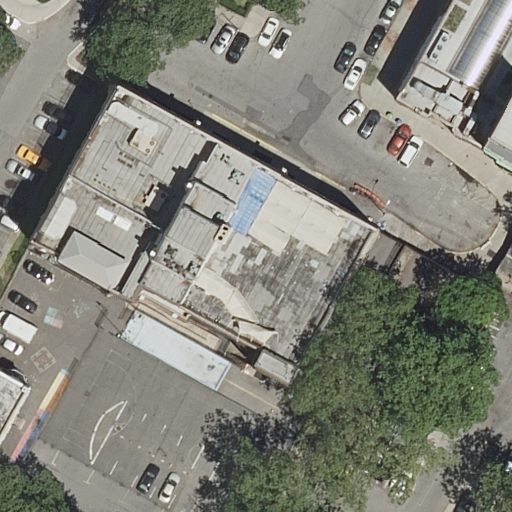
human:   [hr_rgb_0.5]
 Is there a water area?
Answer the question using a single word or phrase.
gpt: no

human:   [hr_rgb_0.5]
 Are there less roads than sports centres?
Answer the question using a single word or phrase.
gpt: no

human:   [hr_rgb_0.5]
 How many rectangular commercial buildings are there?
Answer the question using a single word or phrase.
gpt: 0

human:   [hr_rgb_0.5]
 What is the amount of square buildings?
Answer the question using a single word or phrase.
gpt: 0

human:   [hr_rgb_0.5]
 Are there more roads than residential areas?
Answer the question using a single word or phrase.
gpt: yes

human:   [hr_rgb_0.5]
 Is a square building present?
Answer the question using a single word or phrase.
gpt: no

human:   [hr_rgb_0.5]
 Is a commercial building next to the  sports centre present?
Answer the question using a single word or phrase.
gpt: no

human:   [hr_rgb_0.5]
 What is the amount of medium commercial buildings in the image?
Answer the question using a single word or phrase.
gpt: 0

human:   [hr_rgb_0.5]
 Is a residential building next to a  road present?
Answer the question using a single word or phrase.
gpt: yes

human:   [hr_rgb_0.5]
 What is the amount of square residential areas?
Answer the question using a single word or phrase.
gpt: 0

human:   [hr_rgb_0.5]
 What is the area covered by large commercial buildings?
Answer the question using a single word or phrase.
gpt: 0m2

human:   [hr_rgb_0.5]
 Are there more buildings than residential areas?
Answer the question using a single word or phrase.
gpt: yes

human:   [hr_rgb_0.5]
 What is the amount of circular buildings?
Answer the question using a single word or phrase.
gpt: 0

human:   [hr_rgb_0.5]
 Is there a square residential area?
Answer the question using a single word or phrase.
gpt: no

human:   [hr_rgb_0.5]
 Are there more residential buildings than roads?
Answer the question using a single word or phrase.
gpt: no

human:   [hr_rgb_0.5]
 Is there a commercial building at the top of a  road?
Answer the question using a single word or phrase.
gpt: no

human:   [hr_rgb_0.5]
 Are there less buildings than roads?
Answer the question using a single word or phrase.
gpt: yes

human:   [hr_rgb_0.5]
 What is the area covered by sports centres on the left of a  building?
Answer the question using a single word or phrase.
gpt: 0m2

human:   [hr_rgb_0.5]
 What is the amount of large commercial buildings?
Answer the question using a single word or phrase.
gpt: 0

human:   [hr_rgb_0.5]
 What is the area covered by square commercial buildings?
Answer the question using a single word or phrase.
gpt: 0m2

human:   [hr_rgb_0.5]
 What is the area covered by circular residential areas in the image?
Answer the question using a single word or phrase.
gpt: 0m2

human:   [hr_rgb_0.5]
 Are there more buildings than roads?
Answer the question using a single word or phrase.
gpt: no

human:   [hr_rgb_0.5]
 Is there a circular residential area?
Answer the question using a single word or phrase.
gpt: no

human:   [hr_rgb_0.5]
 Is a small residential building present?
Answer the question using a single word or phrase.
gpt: yes

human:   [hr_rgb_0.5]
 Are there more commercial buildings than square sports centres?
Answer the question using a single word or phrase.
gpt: no

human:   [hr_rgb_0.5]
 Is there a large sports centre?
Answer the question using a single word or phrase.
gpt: yes

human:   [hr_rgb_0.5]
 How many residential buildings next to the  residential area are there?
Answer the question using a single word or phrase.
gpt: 4

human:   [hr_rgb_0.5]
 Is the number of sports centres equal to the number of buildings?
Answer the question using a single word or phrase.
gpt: no

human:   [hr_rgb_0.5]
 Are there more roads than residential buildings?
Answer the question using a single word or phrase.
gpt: yes

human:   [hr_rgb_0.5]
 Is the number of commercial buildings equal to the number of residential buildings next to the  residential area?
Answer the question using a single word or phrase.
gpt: no

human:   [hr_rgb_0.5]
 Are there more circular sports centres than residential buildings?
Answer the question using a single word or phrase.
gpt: no

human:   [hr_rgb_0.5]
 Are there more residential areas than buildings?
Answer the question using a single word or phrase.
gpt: no

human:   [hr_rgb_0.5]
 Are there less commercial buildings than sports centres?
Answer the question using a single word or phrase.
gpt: yes

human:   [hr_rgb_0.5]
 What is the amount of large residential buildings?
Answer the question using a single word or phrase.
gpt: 2

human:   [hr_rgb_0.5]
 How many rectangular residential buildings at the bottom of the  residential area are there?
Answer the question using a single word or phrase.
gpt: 2

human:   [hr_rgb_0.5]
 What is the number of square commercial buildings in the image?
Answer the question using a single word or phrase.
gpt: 0